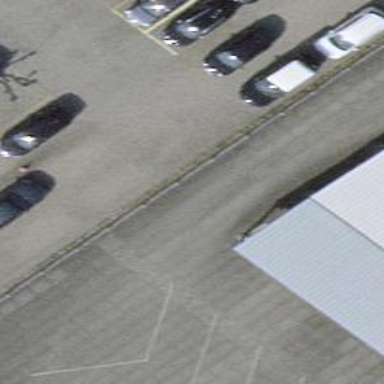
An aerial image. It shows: Parking aisle designated as service road.